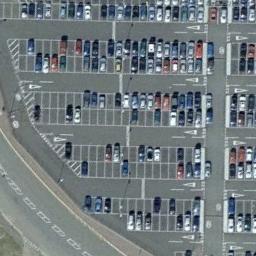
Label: parking_lot